Question: What is the syntax to use the [TestDescriptionAttribute][1] of a test to populate the Description column in the Test Results window?
Context: Visual Studio 2008 Team System
I've read the documentation, but am not able to find a concrete example.
Based, loosely, on Ngu's suggestion, I've tried:
'''
using GlobalSim;
using Microsoft.VisualStudio.TestTools.UnitTesting;
using Microsoft.VisualStudio.TestTools.WebTesting;
namespace GlobalSimTests {
/// <summary>
///This is a test class for PongerTest and is intended
///to contain all PongerTest Unit Tests
///</summary>
[TestClass()]
[TestDescriptionAttribute( "hello" )]
public class PongerTest {
private TestContext testContextInstance;
/// <summary>
///Gets or sets the test context which provides
///information about and functionality for the current test run.
///</summary>
public TestContext TestContext {
get {
return testContextInstance;
}
set {
testContextInstance = value;
}
}
/// <summary>
///A test for Ping
///</summary>
[TestMethod()]
public void PingTest () {
Ponger target = new Ponger();
string expected = "Pong";
string actual;
actual = target.Ping();
Assert.AreEqual( expected, actual );
}
}
}
'''
This compiles, but doesn't display the test description in the Description column of the Test Results window.

I've also tried this syntax:
'''
/// <summary>
///A test for Ping
///</summary>
[TestMethod()]
[TestDescription( "hello" )]
public void PingTest () {
Ponger target = new Ponger();
string expected = "Pong";
string actual;
actual = target.Ping();
Assert.AreEqual( expected, actual );
}
'''
Which returns from the compiler:
Attribute 'TestDescription' is not valid on this declaration type. It is only valid on 'class' declarations.
Here is the syntax that works. Thanks all!
'''
/// <summary>
///A test for Ping
///</summary>
[TestMethod()]
[Description( "Hello" )]
public void PingTest () {
Ponger target = new Ponger();
string expected = "Pong";
string actual;
actual = target.Ping();
Assert.AreEqual( expected, actual );
}
'''
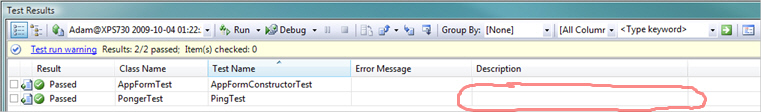
Answer: As @Ngu has said, put it on the top of a method
'''
[TestMethod()]
[Description( "PingTest Check" )]
public void PingTest () {
Ponger target = new Ponger();
string expected = "Pong";
string actual;
actual = target.Ping();
Assert.AreEqual( expected, actual );
}
'''
EDIT: <URL> instead, which is part of the 'UnitTesting' namespace.
See the modified code above & I am sure, it will work.
EDIT2: To find something like that, look at the classes in the same namespace. That is how classes are arranged, so that one can find it easily.